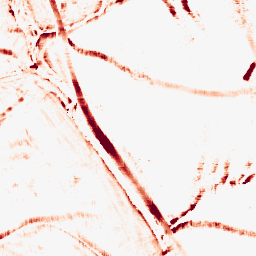
Category: morphological
Decomposition family: morphological_square
Decomposition parameters: operation: opening
size: 10
Upsampling method: bicubic_3x
Upsampling parameters: scale: 3
Upsampling scale: 3